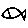
Label: fish